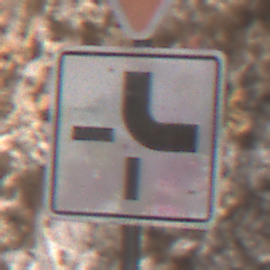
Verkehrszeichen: VerlaufVorfahrtsstrasse4
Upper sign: VorfahrtGewaehren
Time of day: Midday
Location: Outdoor (Urban)
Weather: PartlyCloudy
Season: NotSpecified
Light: Natural